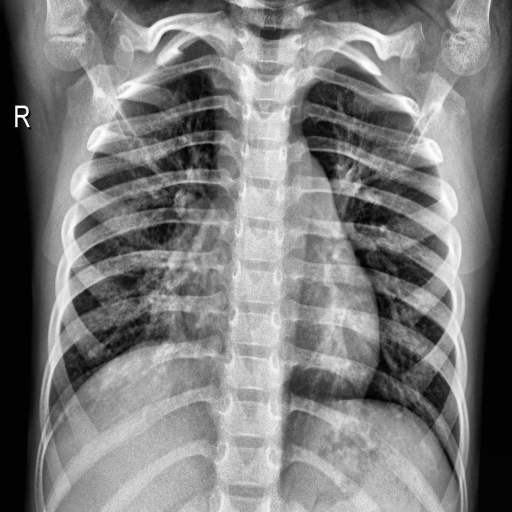
Finding: PNEUMONIA